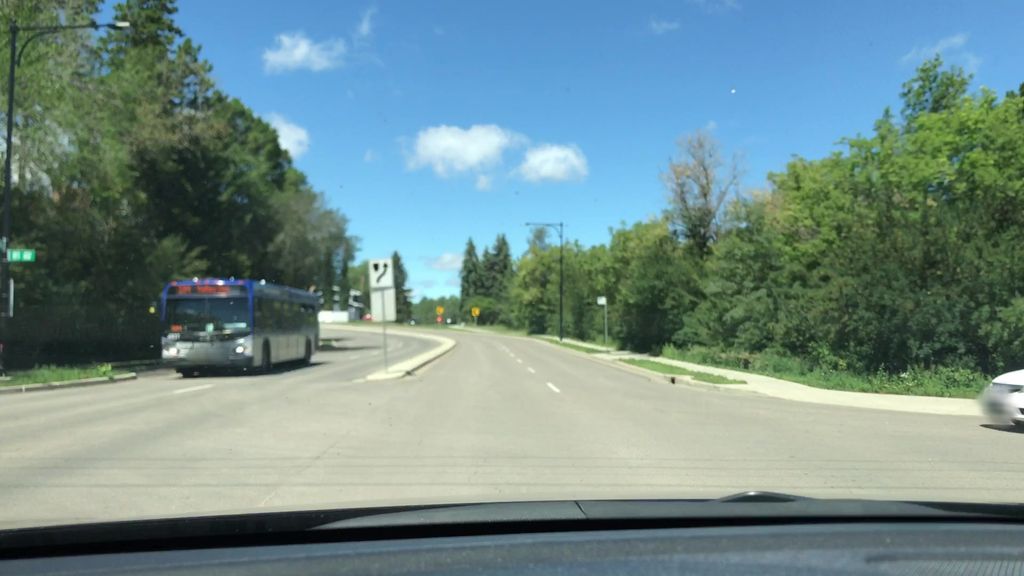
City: edmonton